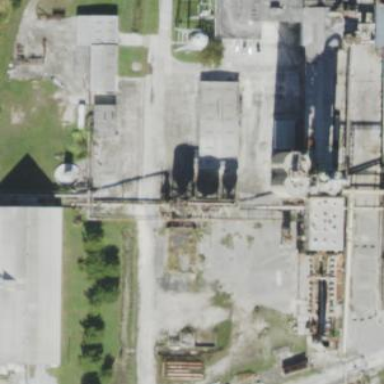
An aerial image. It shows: Industrial building.